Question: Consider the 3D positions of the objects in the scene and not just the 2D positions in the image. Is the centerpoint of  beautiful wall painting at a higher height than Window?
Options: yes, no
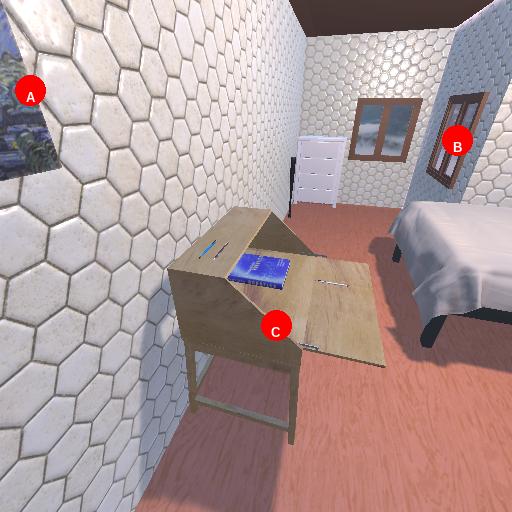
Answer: yes